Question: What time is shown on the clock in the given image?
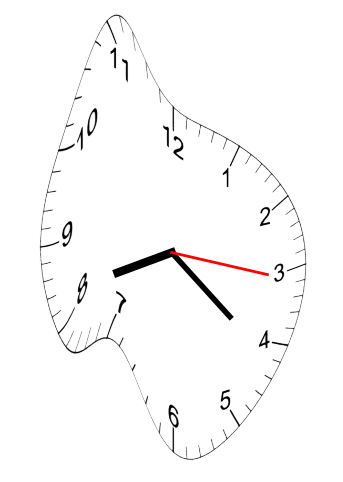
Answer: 08:21:16